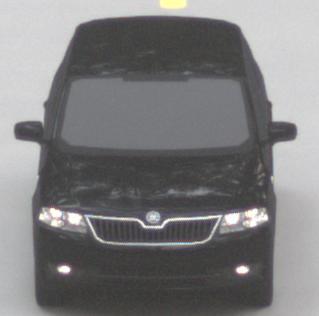
Make: Skoda
Model: Rapid Spaceback 1.2 TSI
Detailed model: Rapid Spaceback
Model produced from: 2013/10
Model produced until: 2015/04
Doors: 5
Color: black
Road condition: dry road
Daytime: sunrise or sunset
Contrast: medium contrast